Field crop: tomato
Growth stage: 2
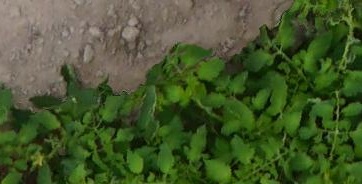
Species: tomato